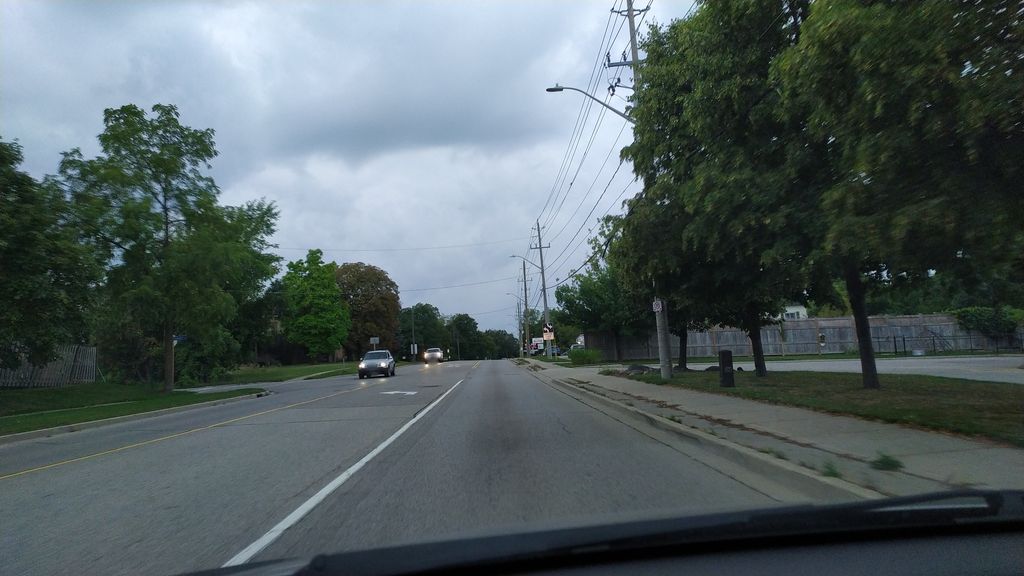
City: kitchener-waterloo